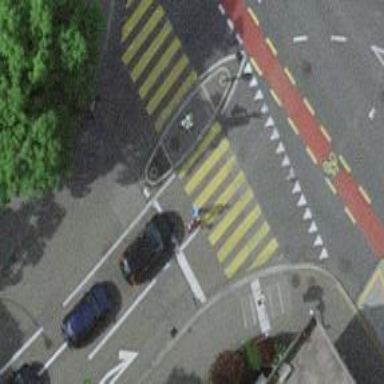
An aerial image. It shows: Kerb serving as barrier.